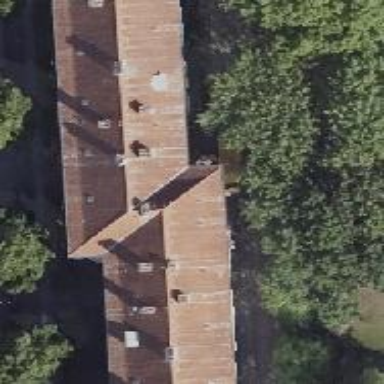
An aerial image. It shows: Hipped roof on apartment building.